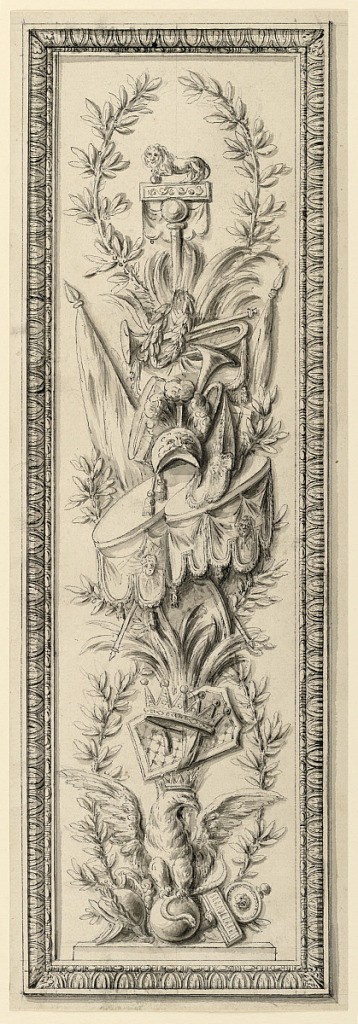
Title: Design for panel with carved trophies
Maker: Gilles Paul Cauvet, French, 1731–1788
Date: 1750–75
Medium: Pen and Chinese ink, black chalk, brush and watercolor
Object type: Drawing
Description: A crowned eagle seated upon a snake and a sphere between arms at the bottom.